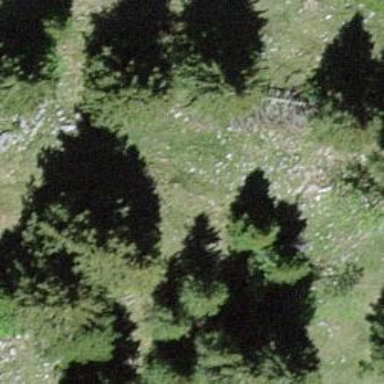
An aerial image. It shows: Needle-leaved tree in its natural environment.